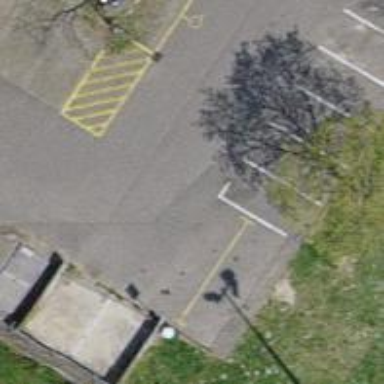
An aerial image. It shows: Parking aisle designated as service road.